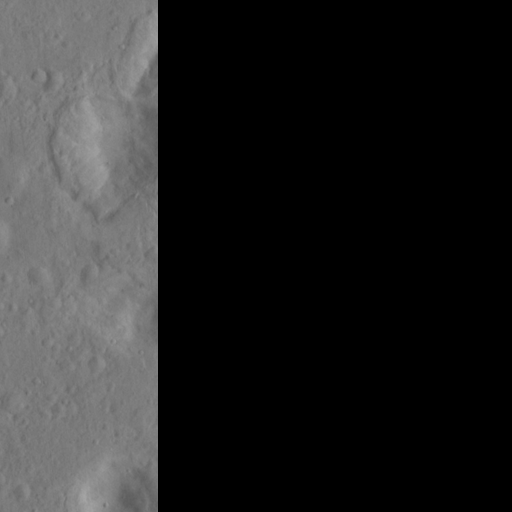
Objects detected: cone, cone, cone, cone